You are looking at a signal-to-image encoding: consecutive vibration samples arranged as the rows of a grayscale square. Determine the bearing's health state. Answer with exactly one of: normal, inner_race, outer_race, ball.
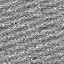
Answer: normal